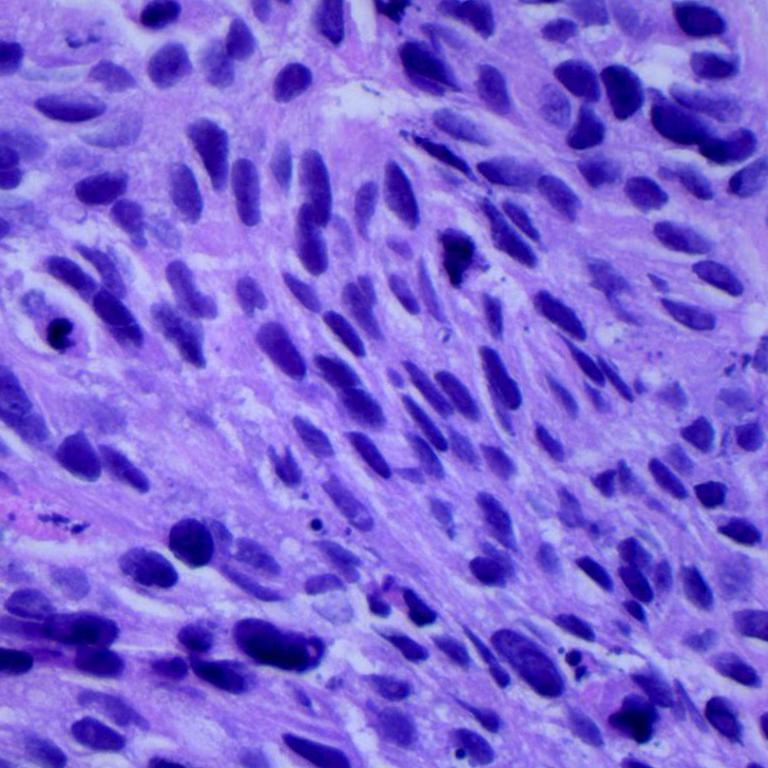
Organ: lung
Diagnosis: squamous carcinomas